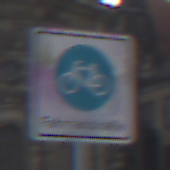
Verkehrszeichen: BeginnFahrradstrasse
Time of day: MorningAfternoon
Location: Outdoor (Urban)
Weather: PartlyCloudy
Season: NotSpecified
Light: Natural